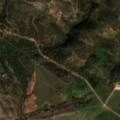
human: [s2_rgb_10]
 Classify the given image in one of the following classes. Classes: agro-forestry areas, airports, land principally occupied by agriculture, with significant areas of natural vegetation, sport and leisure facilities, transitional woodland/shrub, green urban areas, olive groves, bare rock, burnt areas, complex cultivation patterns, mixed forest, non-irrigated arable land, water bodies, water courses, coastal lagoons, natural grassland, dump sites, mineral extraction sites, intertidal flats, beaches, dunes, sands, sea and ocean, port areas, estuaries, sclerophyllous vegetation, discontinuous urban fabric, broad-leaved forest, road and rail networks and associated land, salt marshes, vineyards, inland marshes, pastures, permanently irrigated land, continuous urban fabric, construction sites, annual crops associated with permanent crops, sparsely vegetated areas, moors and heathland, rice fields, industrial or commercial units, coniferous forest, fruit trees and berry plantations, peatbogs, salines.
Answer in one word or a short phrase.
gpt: sclerophyllous vegetation, transitional woodland/shrub